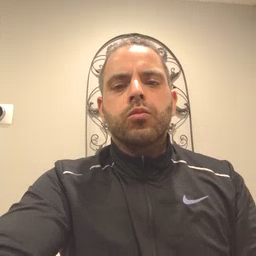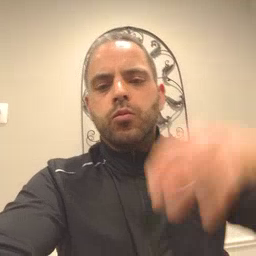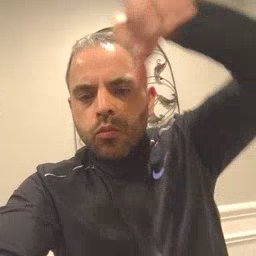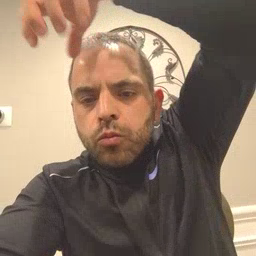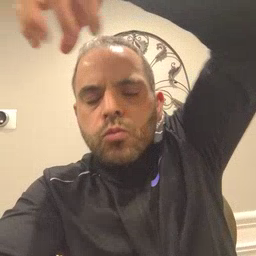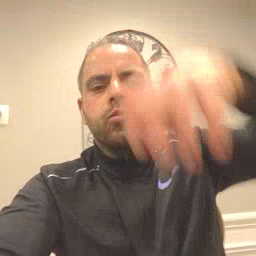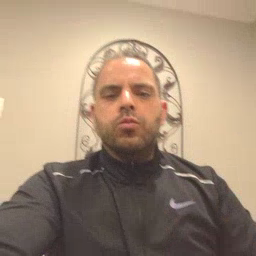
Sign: cloud